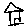
Label: house